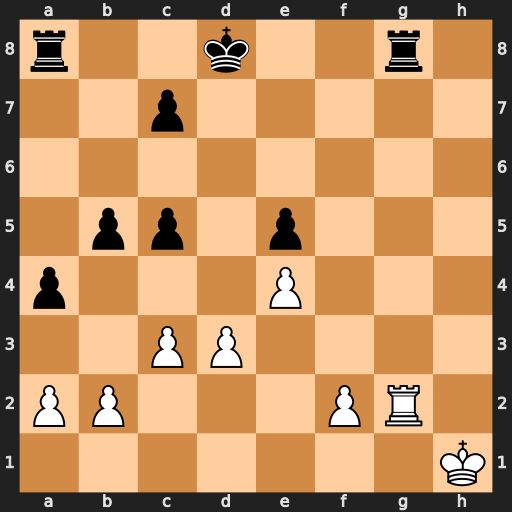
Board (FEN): r2k2r1/2p5/8/1pp1p3/p3P3/2PP4/PP3PR1/7K
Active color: w
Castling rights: -
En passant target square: -
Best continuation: Rxg8+ Kd7 Rxa8